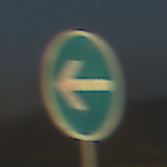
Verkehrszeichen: VorgeschriebeneFahrtrichtungHierLinks
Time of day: SunriseSunset
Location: Outdoor (Nature)
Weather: Clear
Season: NotSpecified
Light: Natural